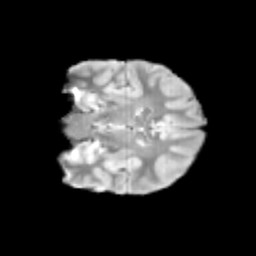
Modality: T2w
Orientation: coronal
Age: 9
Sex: male
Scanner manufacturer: siemens
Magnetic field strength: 3 T
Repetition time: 3.8 s
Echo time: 0.07 s